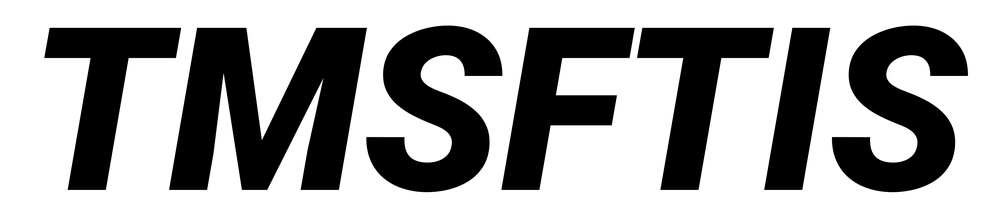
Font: Roboto-Italic_Black_Italic